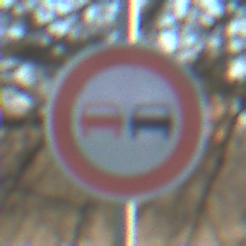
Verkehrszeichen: Ueberholverbot
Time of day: MorningAfternoon
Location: Outdoor (Nature)
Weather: Clear
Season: NotSpecified
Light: Natural